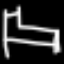
Label: bed